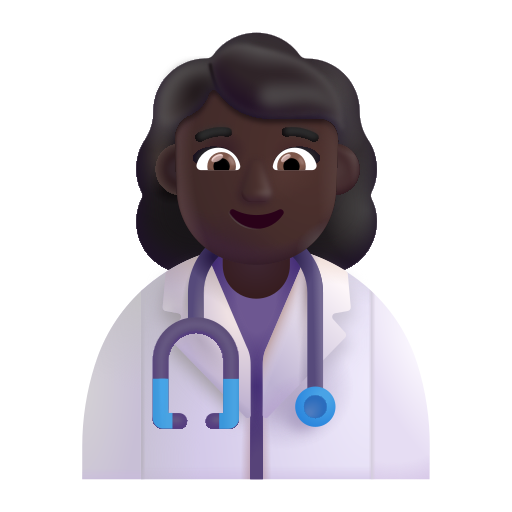
woman health worker color dark